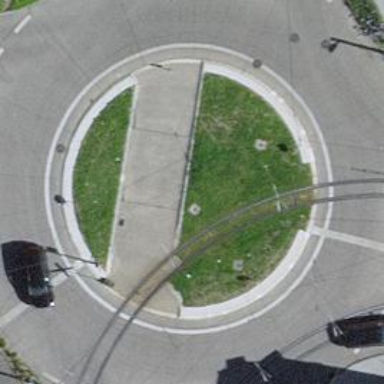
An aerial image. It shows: Secondary road with concrete surface leading to circular junction.